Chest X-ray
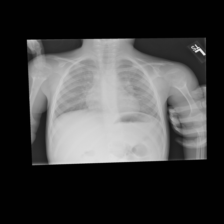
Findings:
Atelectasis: negative
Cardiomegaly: negative
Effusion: negative
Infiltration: negative
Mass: negative
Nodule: negative
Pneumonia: negative
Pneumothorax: negative
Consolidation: negative
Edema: negative
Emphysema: negative
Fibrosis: negative
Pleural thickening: negative
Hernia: negative